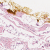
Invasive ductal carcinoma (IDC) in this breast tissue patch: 0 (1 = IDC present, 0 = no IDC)